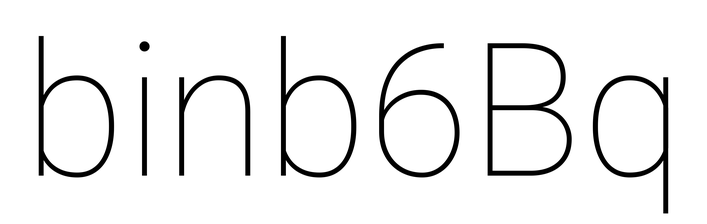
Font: Roboto_Thin